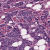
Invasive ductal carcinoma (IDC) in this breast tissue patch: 1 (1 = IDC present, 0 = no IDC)